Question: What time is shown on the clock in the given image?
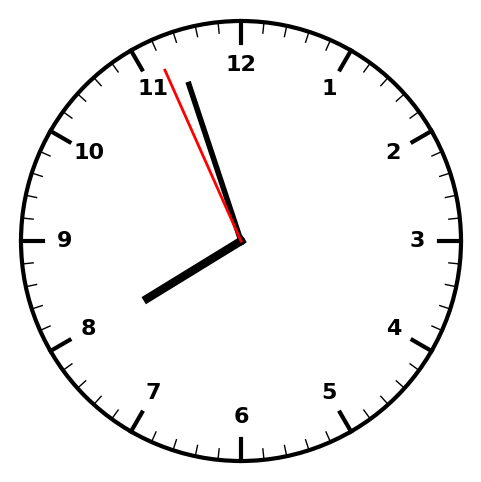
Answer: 07:56:56